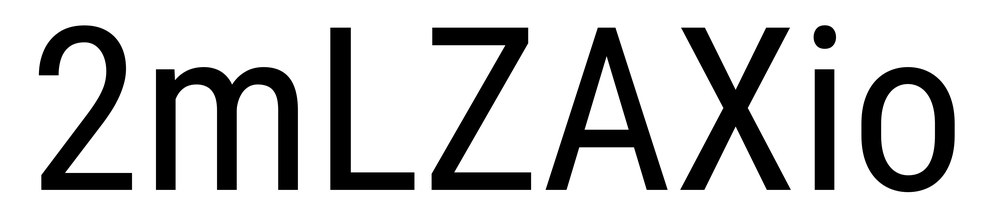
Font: Roboto_Condensed_Regular